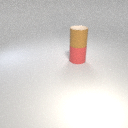
large red rubber cylinder below large brown rubber cylinder